Field crop: maize
Growth stage: 1
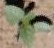
Species: datura